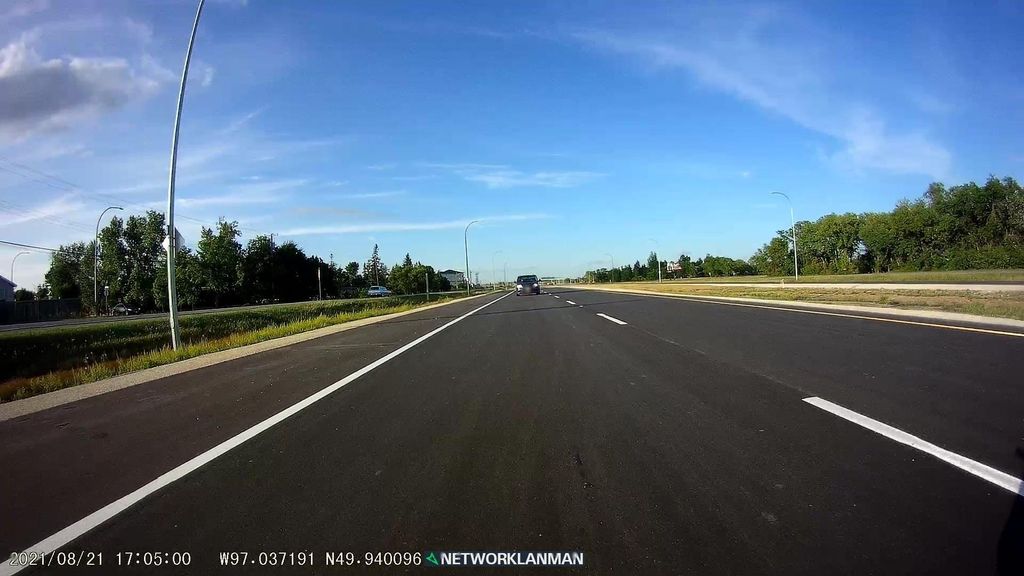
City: winnipeg